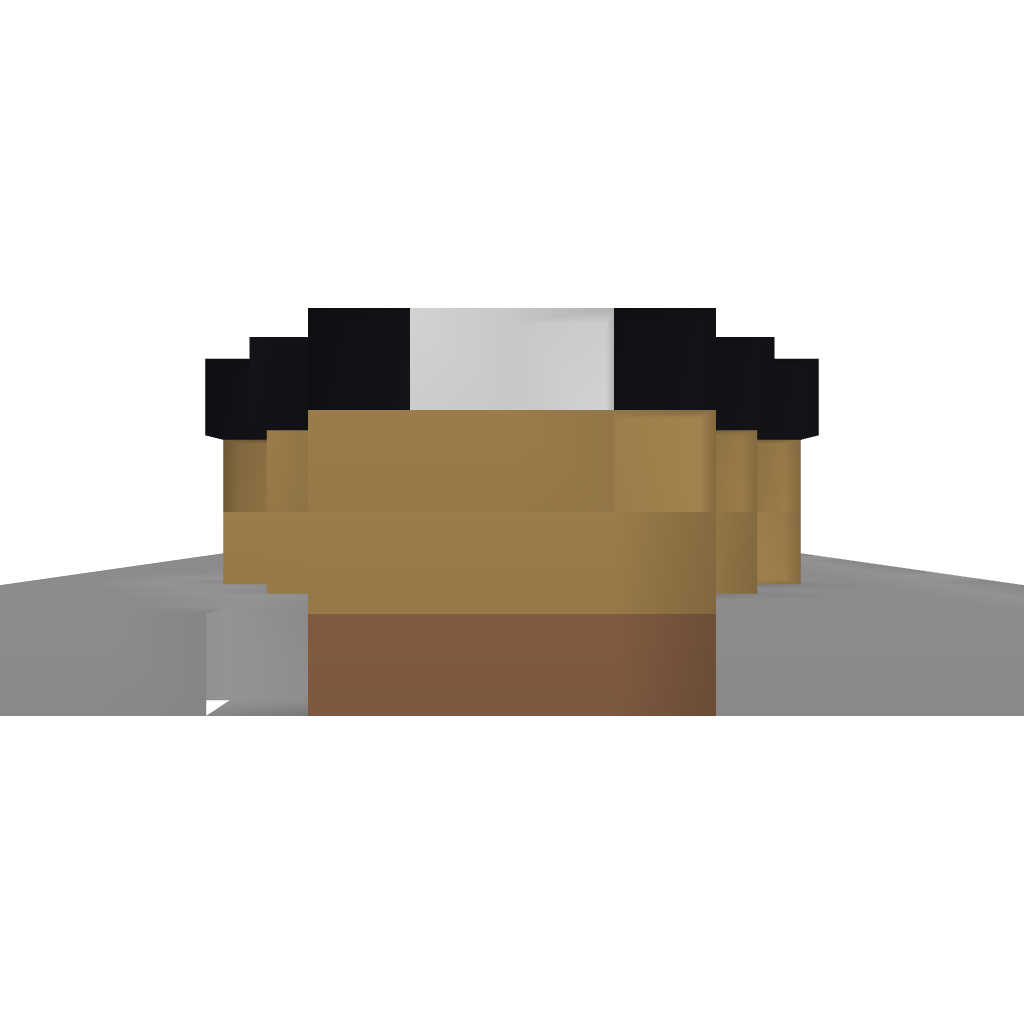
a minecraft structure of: Guitar that works!